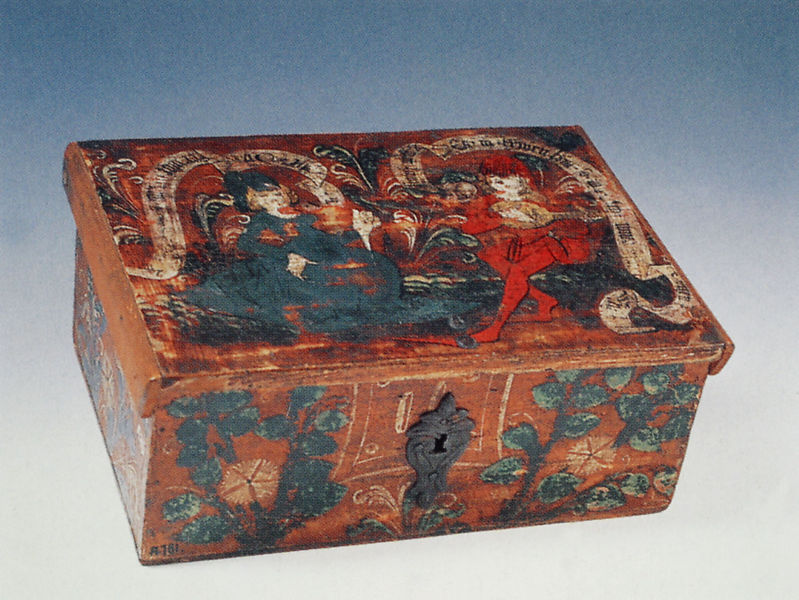
Titel: Sogenanntes Minnekästchen mit Liebespaar
Standort: Herstellungsort: (D Süddeutschland) (EU - D - Süddeutschland)
Schlagwörter: menschen, schloss, floral, bemalung, kästchen, harlekin, spruchband